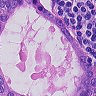
Metastatic tissue present: yes